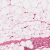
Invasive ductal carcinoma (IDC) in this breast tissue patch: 0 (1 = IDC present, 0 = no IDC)